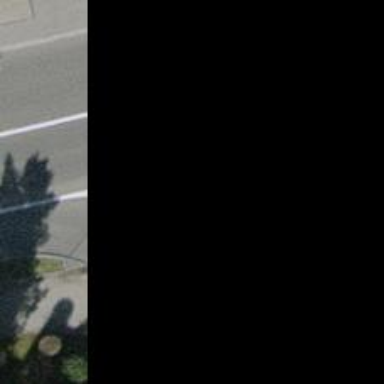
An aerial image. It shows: Unmarked crossing with traffic calming table on the road.